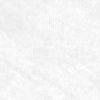
Label: no_change